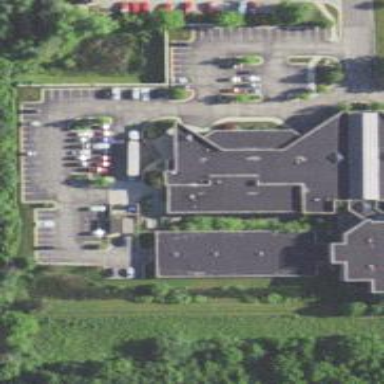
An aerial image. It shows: Pharmacy providing healthcare services.